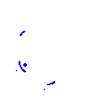
Particle: proton